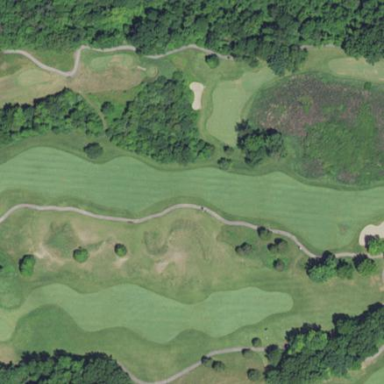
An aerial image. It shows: Grassy area designated as golf fairway.